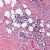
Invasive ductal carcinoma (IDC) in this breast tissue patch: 0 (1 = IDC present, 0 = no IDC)